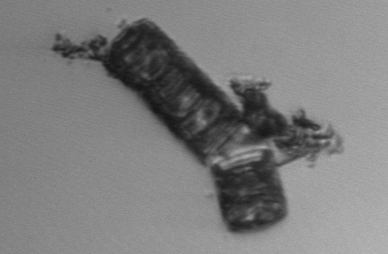
Label: Paralia_sulcata